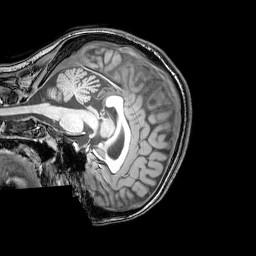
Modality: T1w
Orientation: sagittal
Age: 24
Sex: female
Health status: healthy
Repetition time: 0.081 s
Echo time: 0.037 s